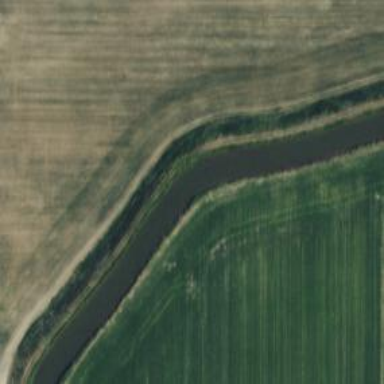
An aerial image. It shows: Canal.